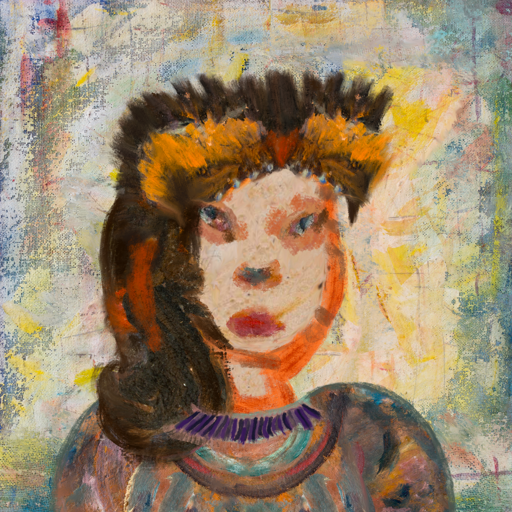
Background: Irani, Head And Neck Front: Rupkatha, Face Front: Boggyland, Bust: Boggyland, Hair Front: Gypsy_Queen, Head Accessory: Gypsy_Queen, Second Necklace: Blank, Necklace: HillGirl, Baby: Blank